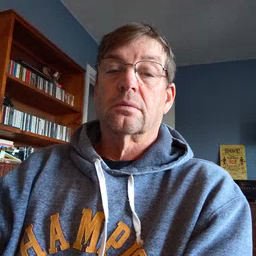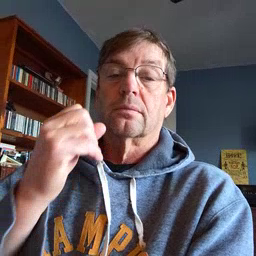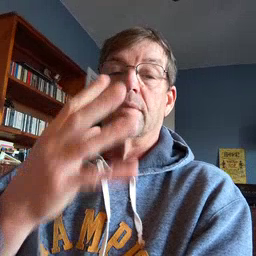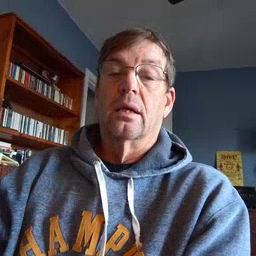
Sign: many